【题型】解答题　【知识点】平面几何　【难度】easy
如图，$\mathrm{Rt}\triangle ABC$ 中，$\angle ABC = 90^\circ$，$BF \perp AC$ 于 $F$，$AD$ 是 $\angle BAC$ 的平分线，$DG \perp AD$ 交 $AC$ 于 $G$，$AD$ 与 $BF$ 交于点 $E$。

(1) 求证：$\triangle ABE \sim \triangle DCG$

(2) $\triangle ABD \sim \triangle \_\_\_ \sim \triangle \_\_\_$，$\triangle ABE \sim \triangle DCG \sim \triangle \_\_\_$。
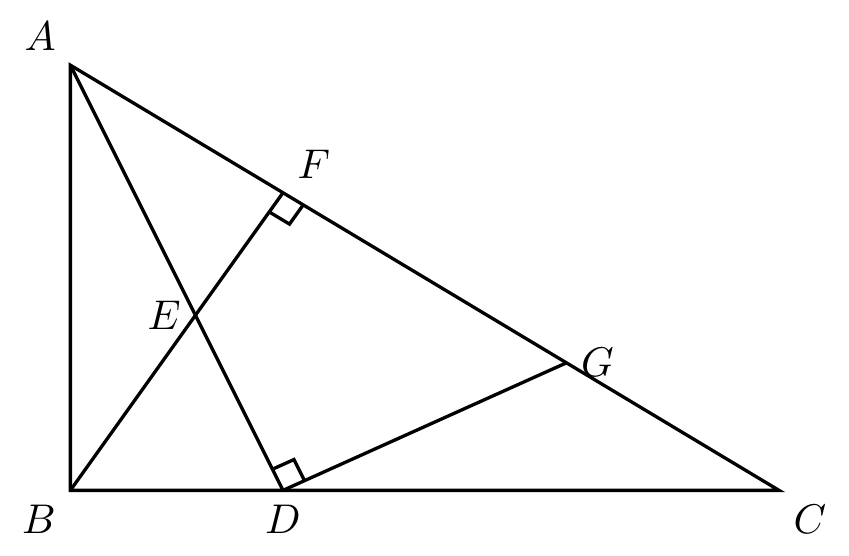
【解答】
(1) 解：证明：如下图，

$\because \angle ABC = 90^\circ$，

$\therefore \angle 1 + \angle 3 = 90^\circ$。

又 $\because DG \perp AD$，

$\therefore \angle 3 + \angle 4 = 90^\circ$，

$\therefore \angle 1 = \angle 4$。

$\because BF \perp AC$，

$\therefore \angle 5 + \angle BAC = 90^\circ$。

$\because \angle ABC = 90^\circ$，

$\therefore \angle C + \angle BAC = 90^\circ$，

$\therefore \angle 5 = \angle C$。

$\therefore \triangle ABE \sim \triangle DCG$。

(2) $\because AD$ 平分 $\angle BAC$，

$\therefore \angle 1 = \angle 2$。

又 $\angle ABC = 90^\circ$，$BF \perp AC$，$DG \perp AD$，

$\therefore \angle ABC = \angle ADG = \angle AFB = 90^\circ$，

$\therefore \triangle ABD \sim \triangle ADG \sim \triangle AFE$。

$\therefore \angle 3 = \angle AGD = \angle AEF$，

$\therefore \angle ADC = \angle CGD = \angle AEB$。

又根据直角三角形两锐角互余可得 $\angle 5 = \angle C$，

$\therefore \triangle ABE \sim \triangle DCG \sim \triangle ACD$。

故答案为：$ADG$，$AFE$，$ACD$。
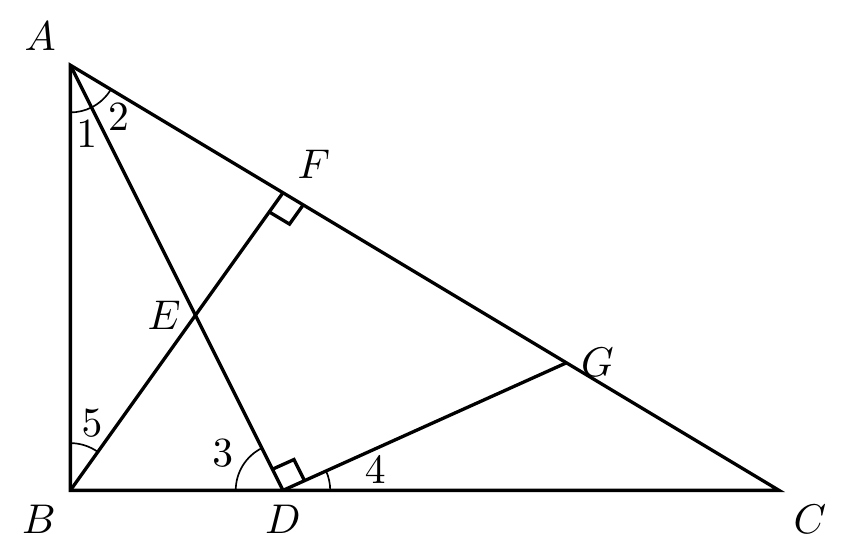